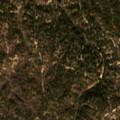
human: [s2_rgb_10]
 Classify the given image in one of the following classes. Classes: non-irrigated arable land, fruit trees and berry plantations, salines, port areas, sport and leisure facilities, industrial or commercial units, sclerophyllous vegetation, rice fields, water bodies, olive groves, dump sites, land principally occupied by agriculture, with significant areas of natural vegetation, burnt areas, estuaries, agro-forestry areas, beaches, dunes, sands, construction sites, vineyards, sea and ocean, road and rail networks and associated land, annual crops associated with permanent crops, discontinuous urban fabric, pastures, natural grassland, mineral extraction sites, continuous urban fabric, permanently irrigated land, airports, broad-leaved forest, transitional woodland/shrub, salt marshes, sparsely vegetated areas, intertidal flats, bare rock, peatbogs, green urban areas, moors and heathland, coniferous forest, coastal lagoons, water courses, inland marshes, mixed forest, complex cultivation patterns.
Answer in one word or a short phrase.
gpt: broad-leaved forest